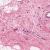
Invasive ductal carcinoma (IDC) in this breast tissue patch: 0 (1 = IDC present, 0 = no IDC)